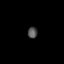
Tissue: prostate
Cell type: Fibroblasts
Senescence score: 0.7193
Nuclear area (px): 110
Mean DAPI intensity: 79.564